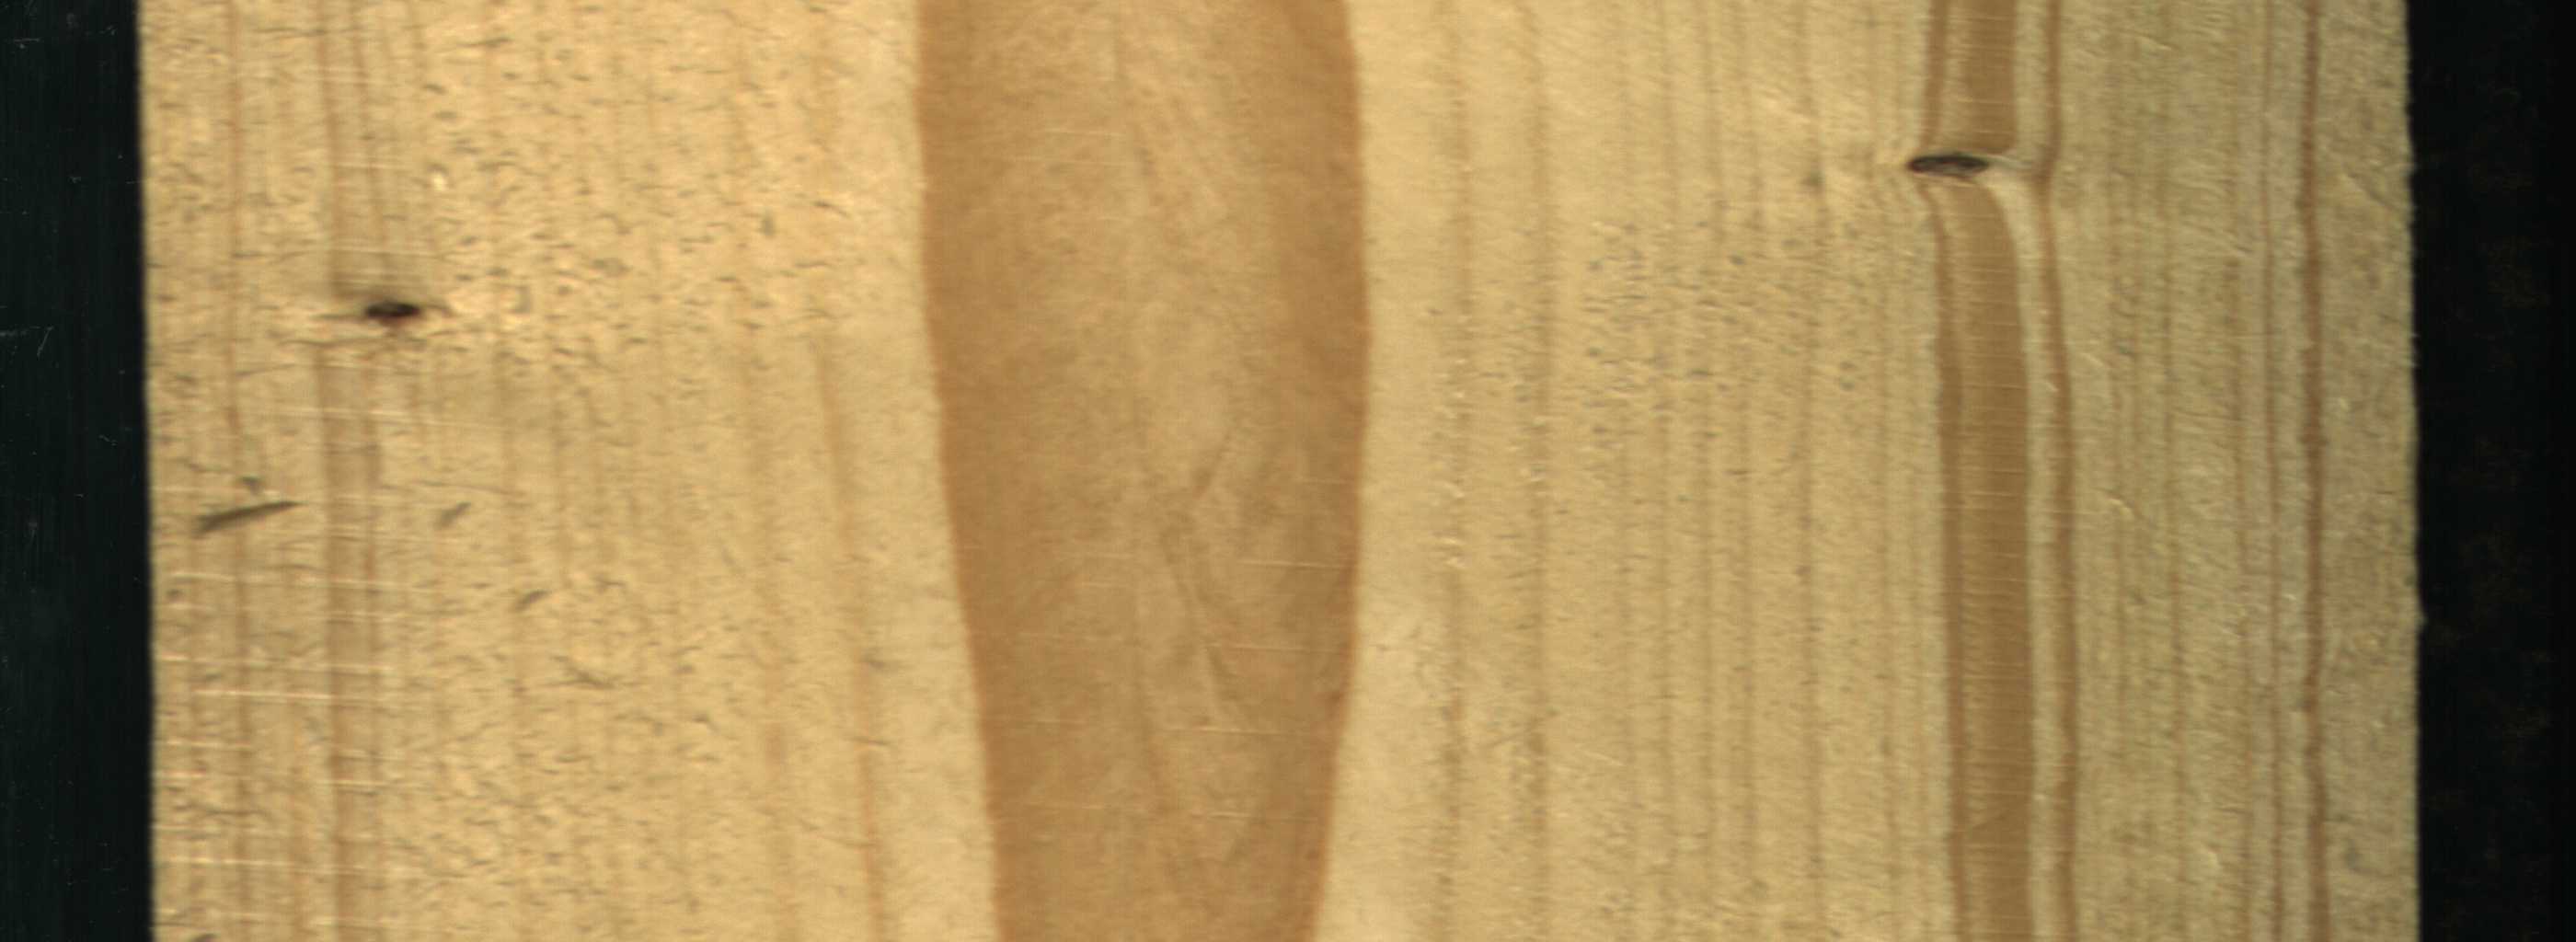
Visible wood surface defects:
Quartzity
Quartzity
knot_with_crack
knot_with_crack
knot_with_crack
knot_with_crack
knot_with_crack
Dead_Knot
Live_Knot